Question: I've been looking at different tutorials to make a rotating 3d cube in CSS3. This tutorial from <URL> is the one that I've decided to leverage.
My end goal is to have it look similar to this:

I want the final state to show 3 sides of the cube. I'd probably also need to rotate the entire cube so the bottom corner between 'A' and 'T' is pointing down.
<URL>
'''
@-webkit-keyframes spincube {
from {
-webkit-transform: rotateX(0deg) rotateY(0deg) rotateZ(0deg);
}
to {
-webkit-transform: rotateY(-180deg) rotateZ(90deg) rotateZ(15deg);
}
}
'''
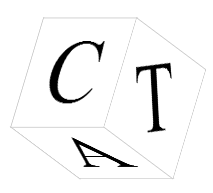
Answer: See <URL>
'''
-moz-animation-fill-mode: forwards;
-webkit-animation-fill-mode: forwards;
-o-animation-fill-mode: forwards;
animation-fill-mode: forwards;
'''
This Way You Can Preserve Animation State.